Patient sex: M
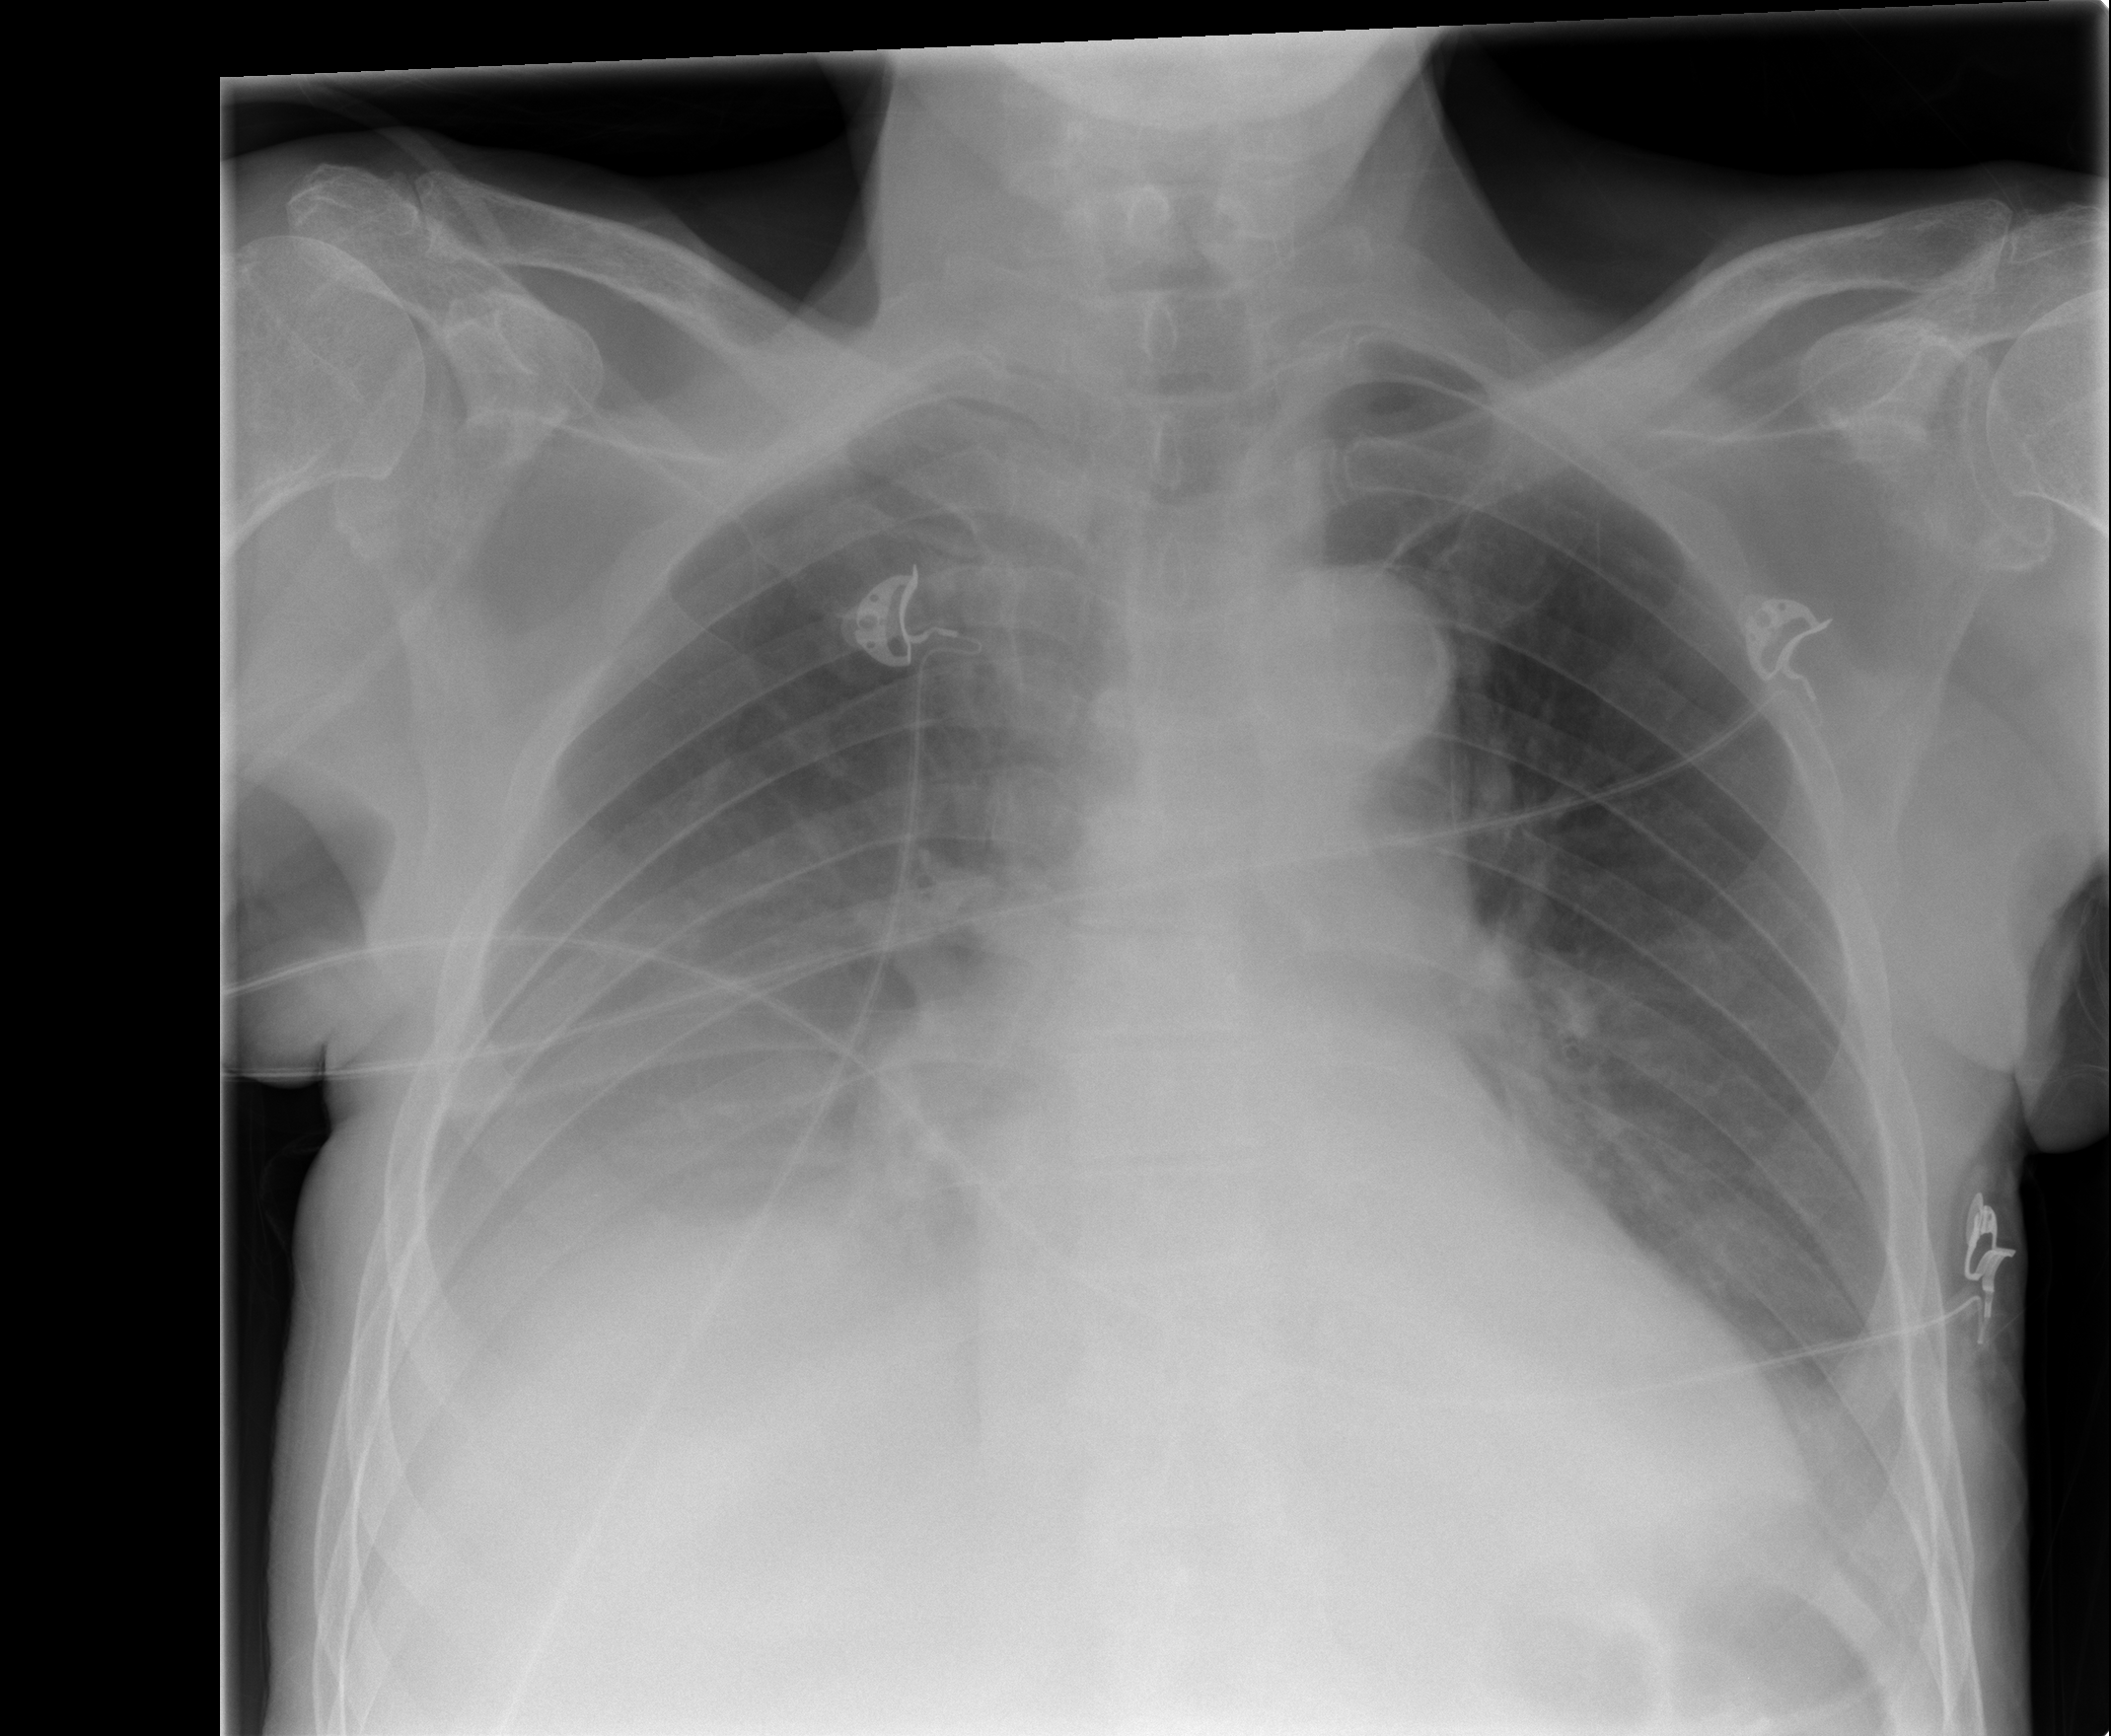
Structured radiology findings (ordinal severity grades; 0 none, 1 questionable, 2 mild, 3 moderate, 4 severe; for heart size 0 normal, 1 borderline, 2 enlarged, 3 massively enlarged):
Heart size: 0
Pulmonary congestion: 1
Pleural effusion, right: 3
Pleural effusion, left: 2
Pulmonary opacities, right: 0
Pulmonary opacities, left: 0
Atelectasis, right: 2
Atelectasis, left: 2